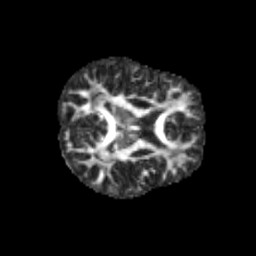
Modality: FA
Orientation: axial
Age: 10
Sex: male
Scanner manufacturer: siemens
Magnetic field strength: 3 T
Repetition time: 3.8 s
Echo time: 0.07 s